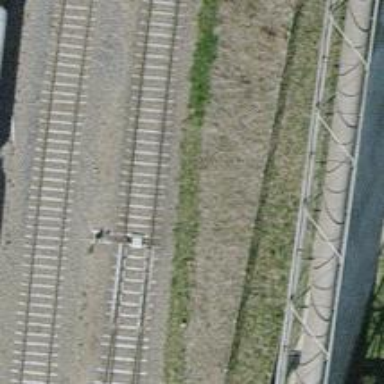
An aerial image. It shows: Railway switch.